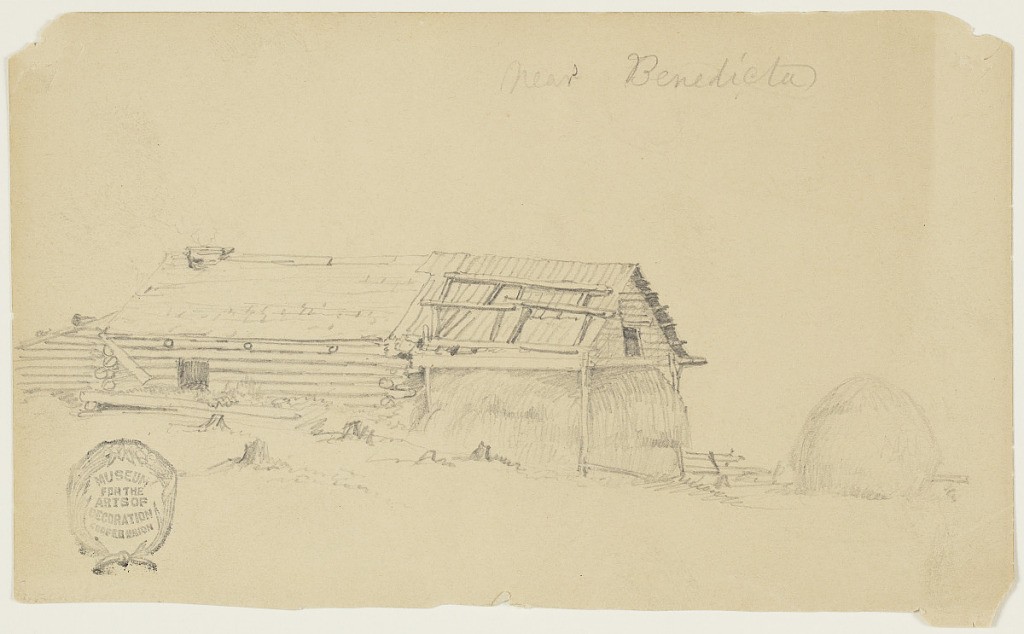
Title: Farmhouse with a Haystack near Benedicta, Maine
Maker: Frederic Edwin Church, American, 1826–1900
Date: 1856 or 1876 - 1881
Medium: Graphite on tan wove paper
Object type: Drawing
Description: Architecture and landscape sketch showing a view of a barnhouse with haystack near the town of Benedicta, Maine. Viewed obliquely from the side, the rustic farmhouse is constructed of logs and is clearly divided into two sections--the right side functioning as a barn that shelters a pile of hay, while the left side is a dwelling complete with a smoking chimney. A large, round haystack is situated to the right of the structure, in front of a rail fence. In the foreground at left, multiple tree stumps dot the land at left.

Verso: Indistinct sketch of a tree stump, or possibly a boulder on the water's edge of a lake in Maine.